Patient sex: M
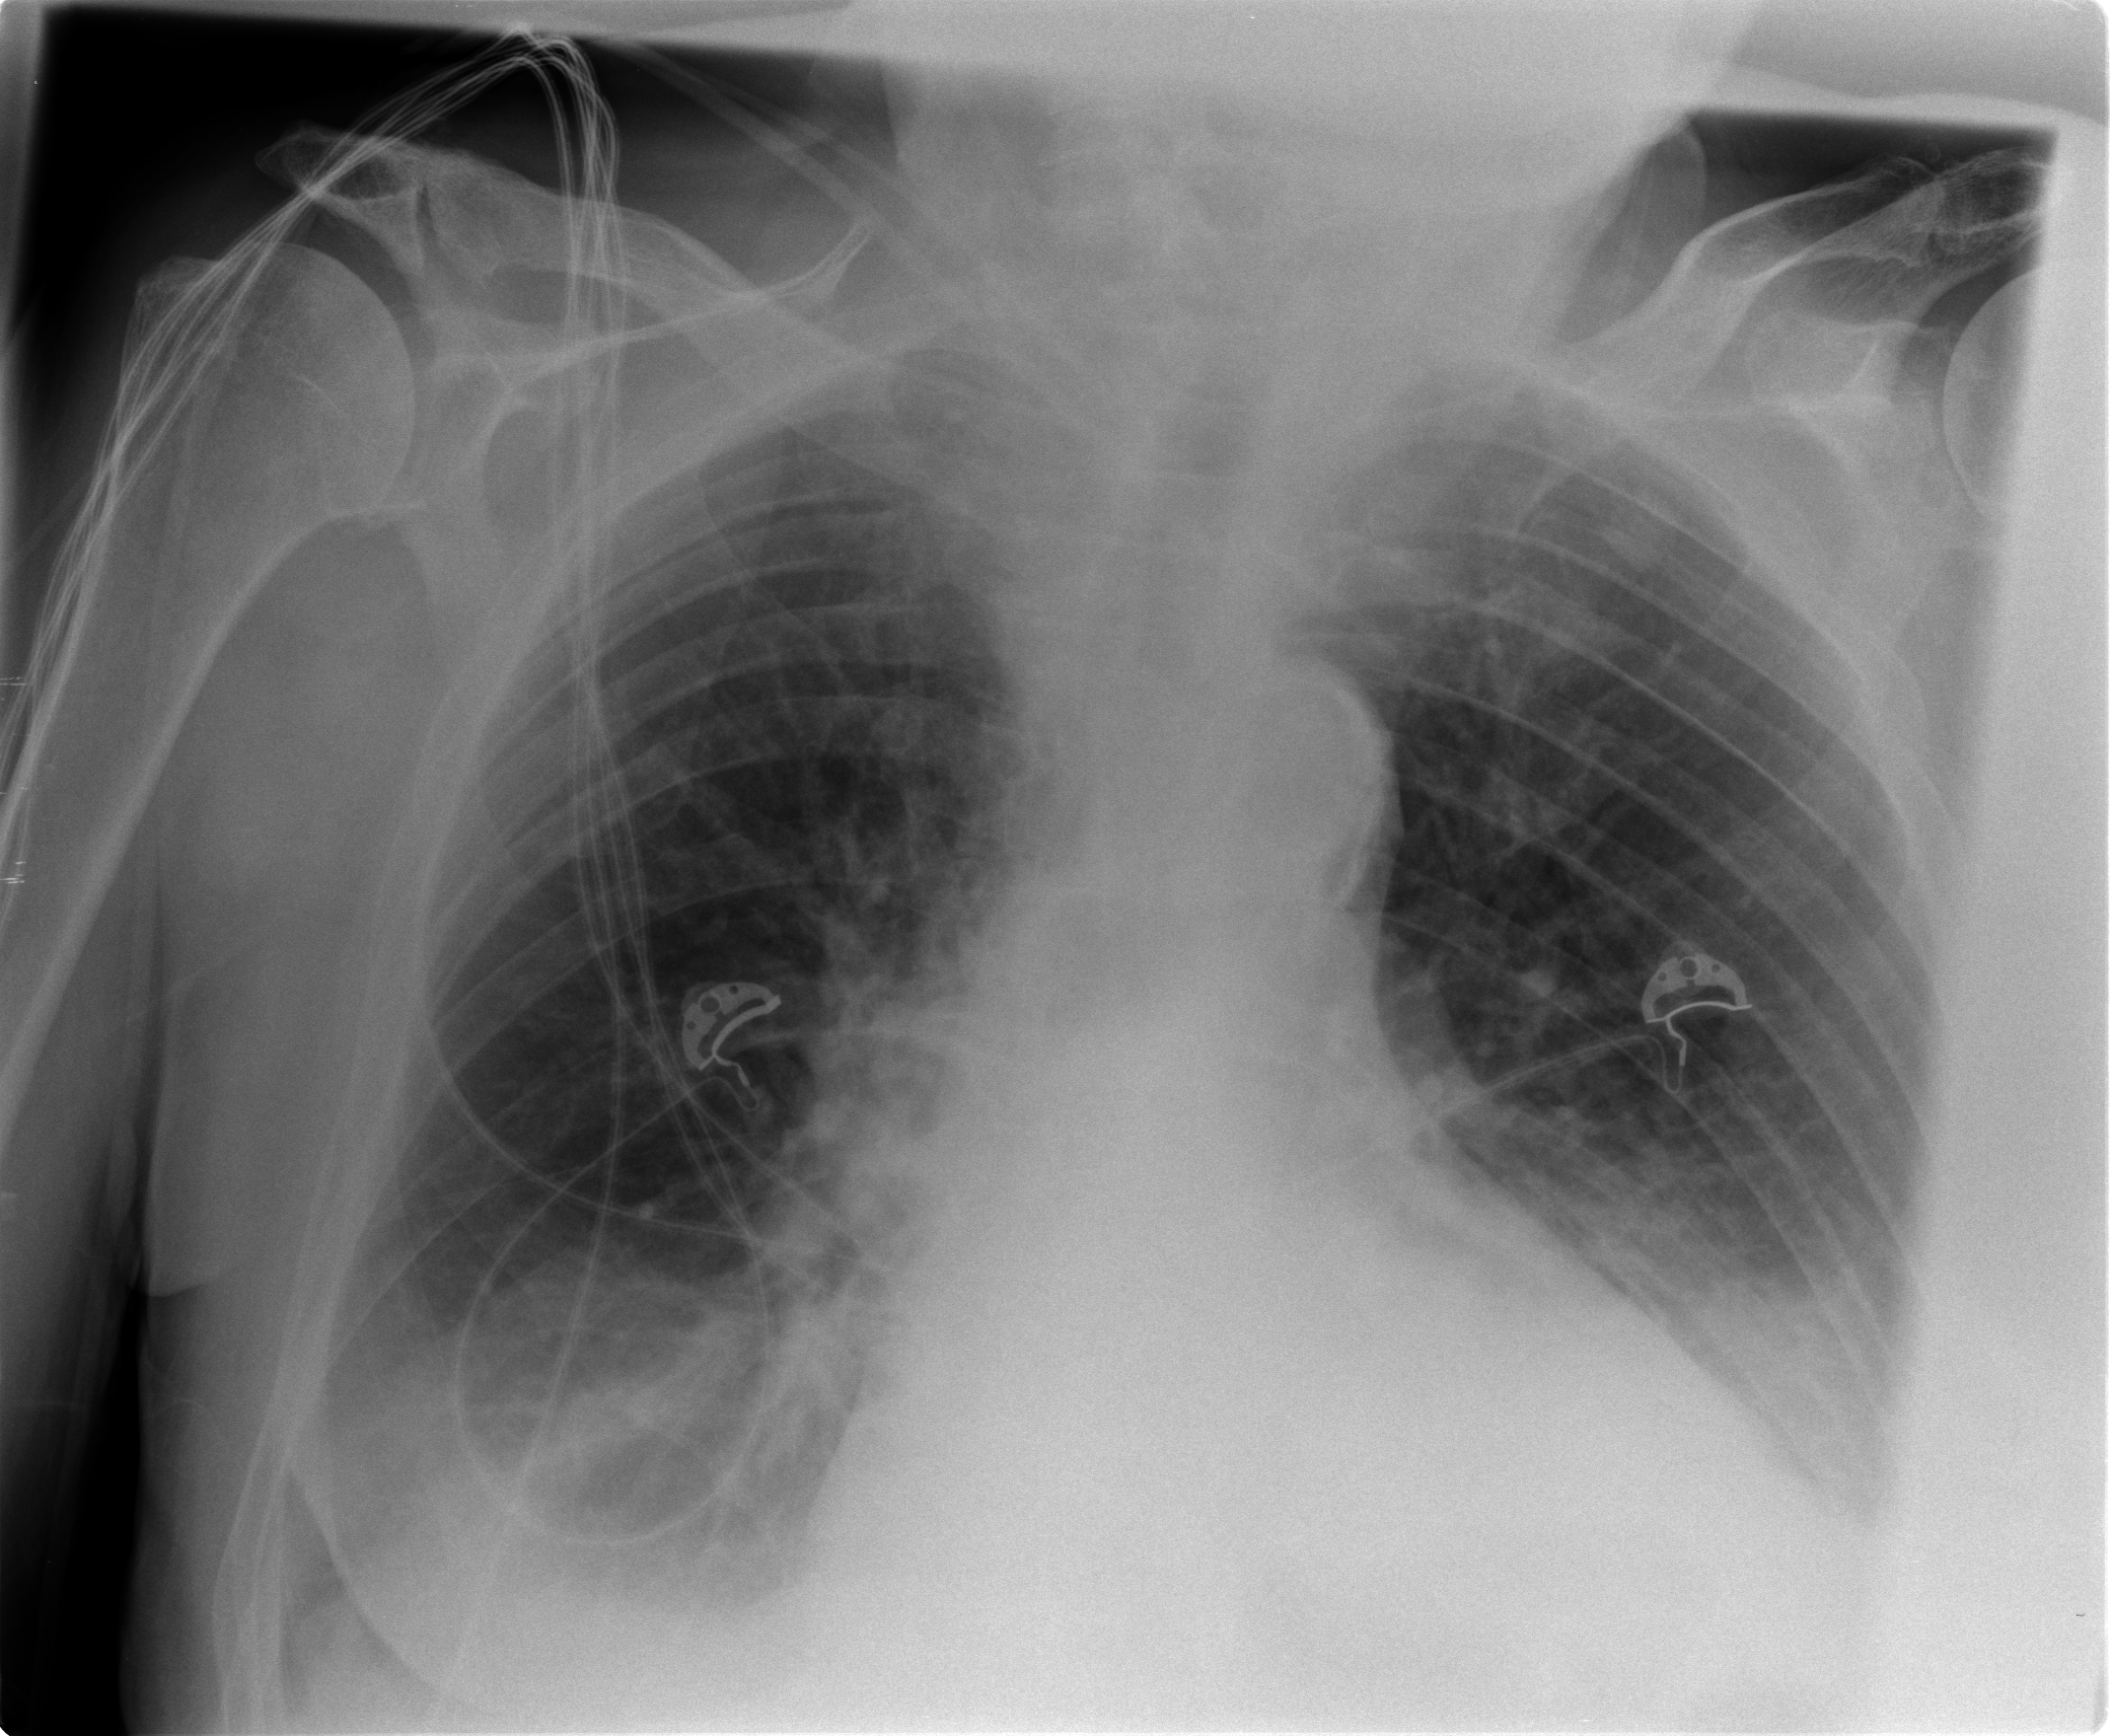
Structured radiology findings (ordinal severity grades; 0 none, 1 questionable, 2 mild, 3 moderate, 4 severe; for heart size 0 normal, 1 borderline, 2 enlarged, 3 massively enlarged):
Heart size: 2
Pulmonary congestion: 2
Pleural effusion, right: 2
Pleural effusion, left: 2
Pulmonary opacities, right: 0
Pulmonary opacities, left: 0
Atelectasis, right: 2
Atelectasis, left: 2